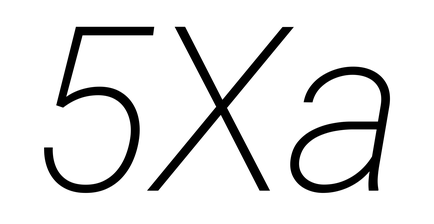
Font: Roboto-Italic_ExtraLight_Italic